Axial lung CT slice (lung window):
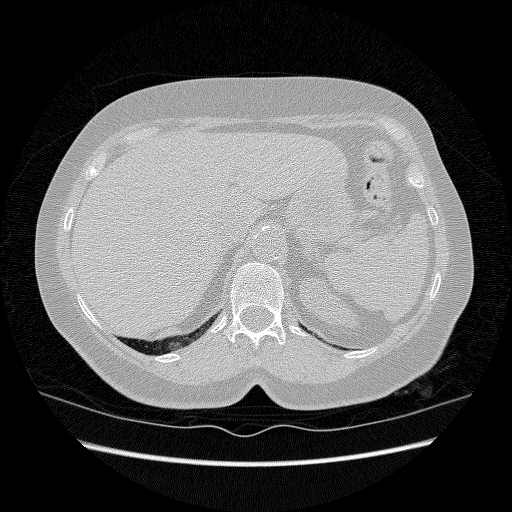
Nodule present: no